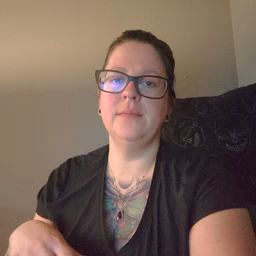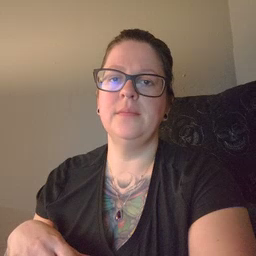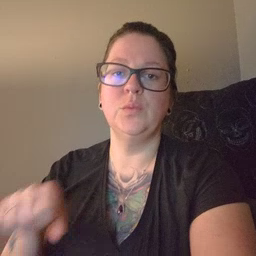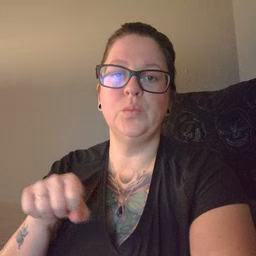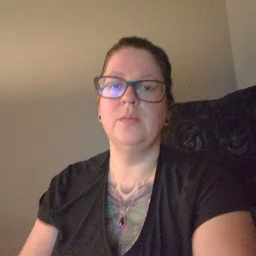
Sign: shoe